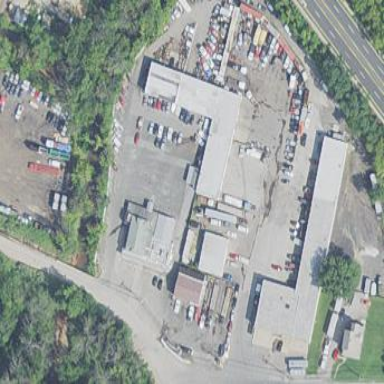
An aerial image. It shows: Commercial building.